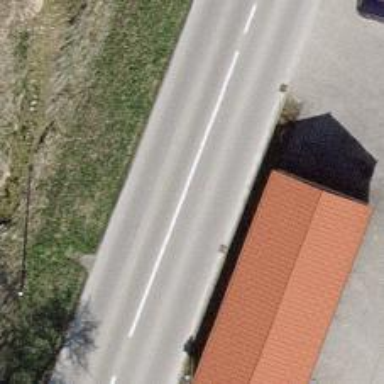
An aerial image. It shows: Tertiary road.